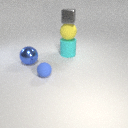
large cyan rubber cylinder below large yellow rubber sphere